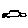
Label: car